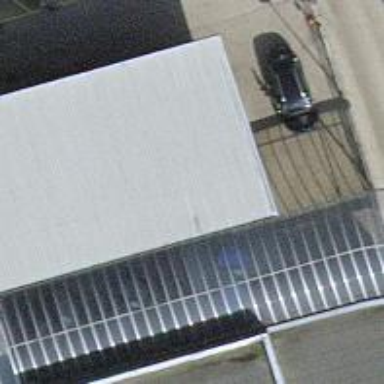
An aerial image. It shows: Shop that sells cars.